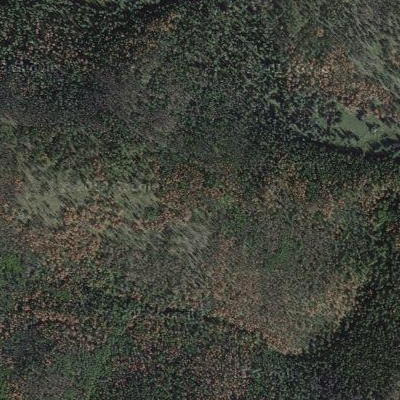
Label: eForest